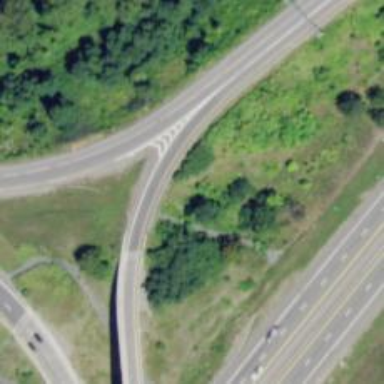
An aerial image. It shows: Asphalt motorway link with embankment.